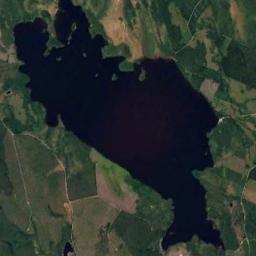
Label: lake